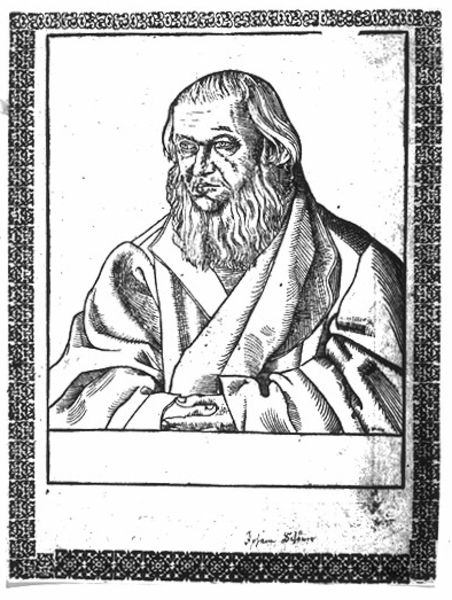
Titel: Bildnis des Johannes Schöner
Künstler: Lucas d.J. Cranach
Institution: (Seriendruck)
Schlagwörter: dunkel, hand, kopf, mann, schatten, umhang, weiß, daumen, finger, frisur, grau, haar, hell, licht, mund, nase, profil, schwarz, stirn, zeichnung, blick, muster, ornament, alt, bart, wand, arme, augen, falten, gesicht, kragen, mensch, rahmen, vollbart, ärmel, bild, bildnis, hände, portrait, porträt, signatur, gewand, haare, halbfigur, kutte, mantel, blatt, brustbild, kinn, lippe, lippen, locken, ohren, poträt, schultern, holzschnitt, schrift, papier, alter mann, grafik, graphik, rand, gefaltet, ornamente, faltenwurf, foto, rechtecke, abgewandt, runzlig, buch, linear, umrahmung, druck, schnitt, schraffur, radierung, stich, seite, illustration, schwarzweiß, text, beten, gebet, kopie, namen, fleck, buchseite, talar, gefaltete hände, mönch, luther, gelehrter, hans, kupferstich, betend, fotographie, gezeichnet, flugblatt, kaltnadel, zeichung, protrait, reformation, gewandt, shcwarz, sachs, schaube, reformator, melanchton, faltem, reormation, um xerxes, umhsang